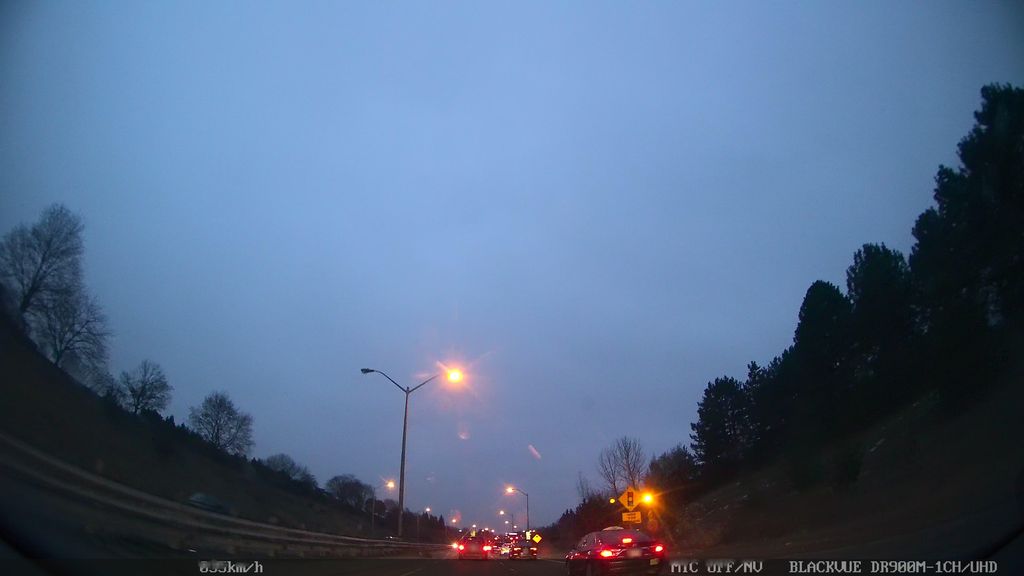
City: toronto